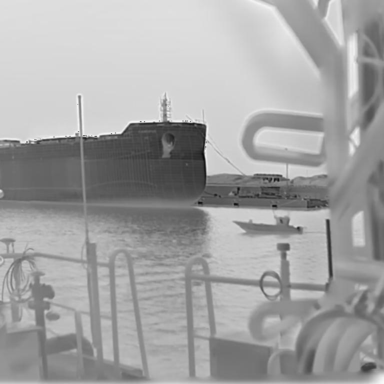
There is a bulk_carrier in the infrared image.